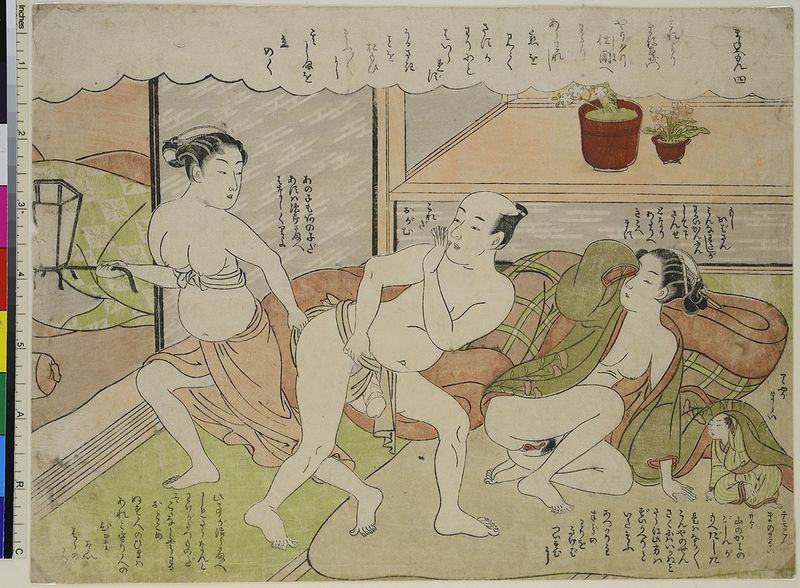
Titel: Der Zorn der Berggottheit, Blatt 4 aus der Serie: Die reizenden Liebesabenteuer des Maneemon
Künstler: Suzuki Harunobu
Standort: Hamburg
Institution: Museum für Kunst und Gewerbe Hamburg
Schlagwörter: akt, mann, grün, brust, busen, frau, tisch, tuch, boden, pflanze, blumentopf, holzschnitt, frauenakt, abstrakt, dick, wohnung, blumentöpfe, sex, druckgraphik, druckgrafik, asiatisch, china, zeit, teppisch, farbholzschnitt, sexuell, geschlechtsverkehr, aktdarstellung, anders, edo, weibliche, koitus, reproduktionen, schrifzeichen, druckerzeugnisse, männliche, shunga